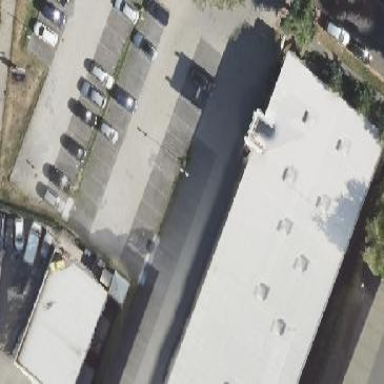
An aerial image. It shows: Parking area with concrete surface.